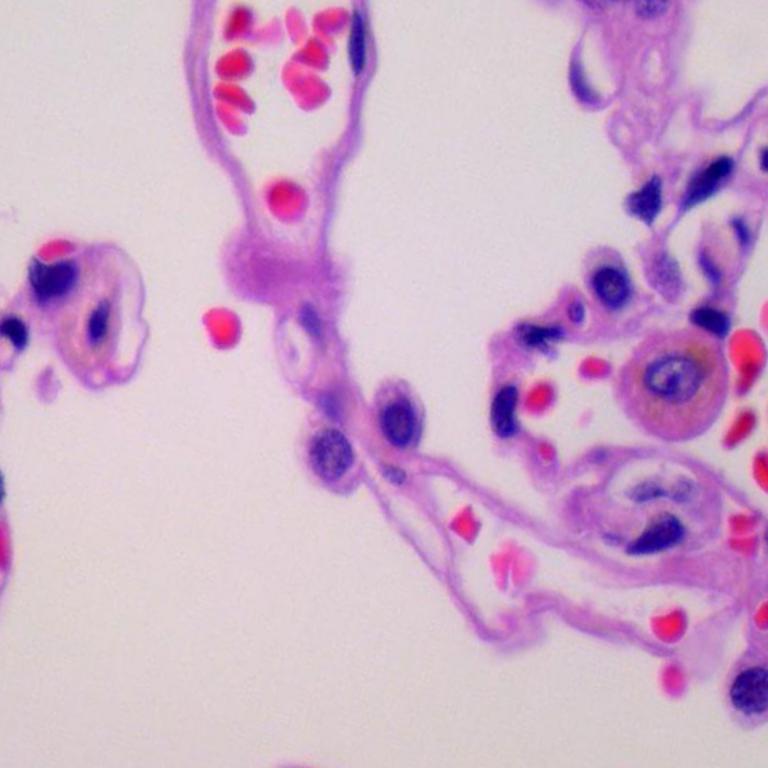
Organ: lung
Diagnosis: benign